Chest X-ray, AP view. Patient: 20 years old, sex M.
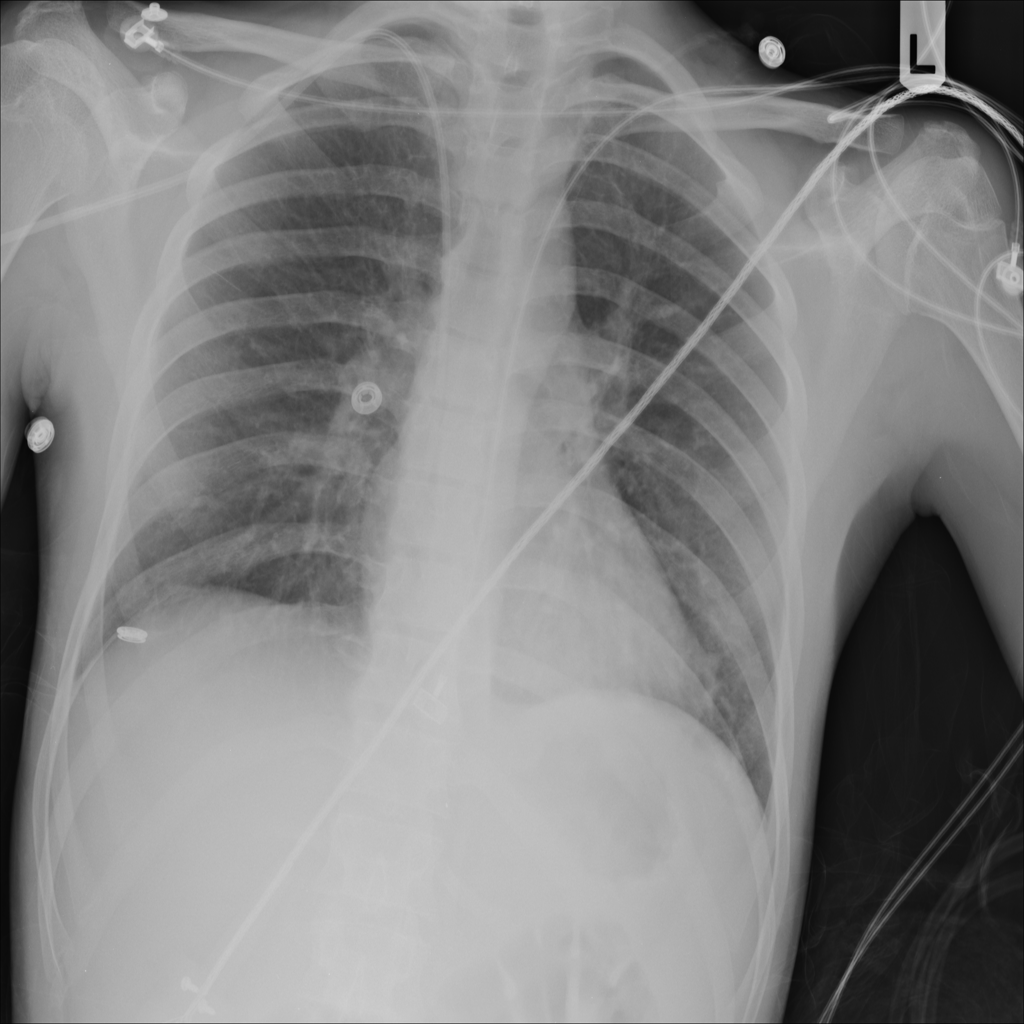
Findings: No Finding